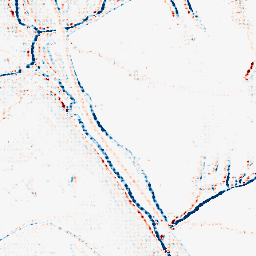
Category: morphological
Decomposition family: morphological_rect
Decomposition parameters: operation: average
width: 5
height: 3
Upsampling method: sinc_blackman
Upsampling parameters: scale: 8
kernel_size: 8
Upsampling scale: 8